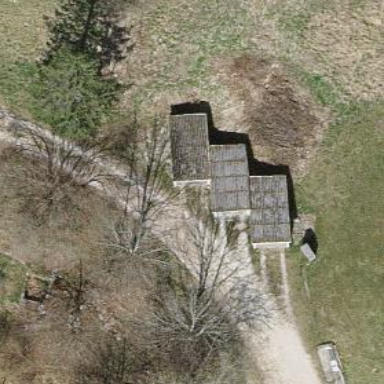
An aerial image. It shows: Simple house.